Question: I have been searching around the interwebs for a way to create a glow/shadow effect for my ImageView inside android. I have attached a file with a concept that I created; under each theme card you can see a feathered glow effect that is the same colour as the card itself.
Would anyone that stumbled across this post know of a way to accomplish this? I have tried "layer-list" and it does somewhat of a job but doesn't contain a glow or a feather.
Any assistance would help, thanks.

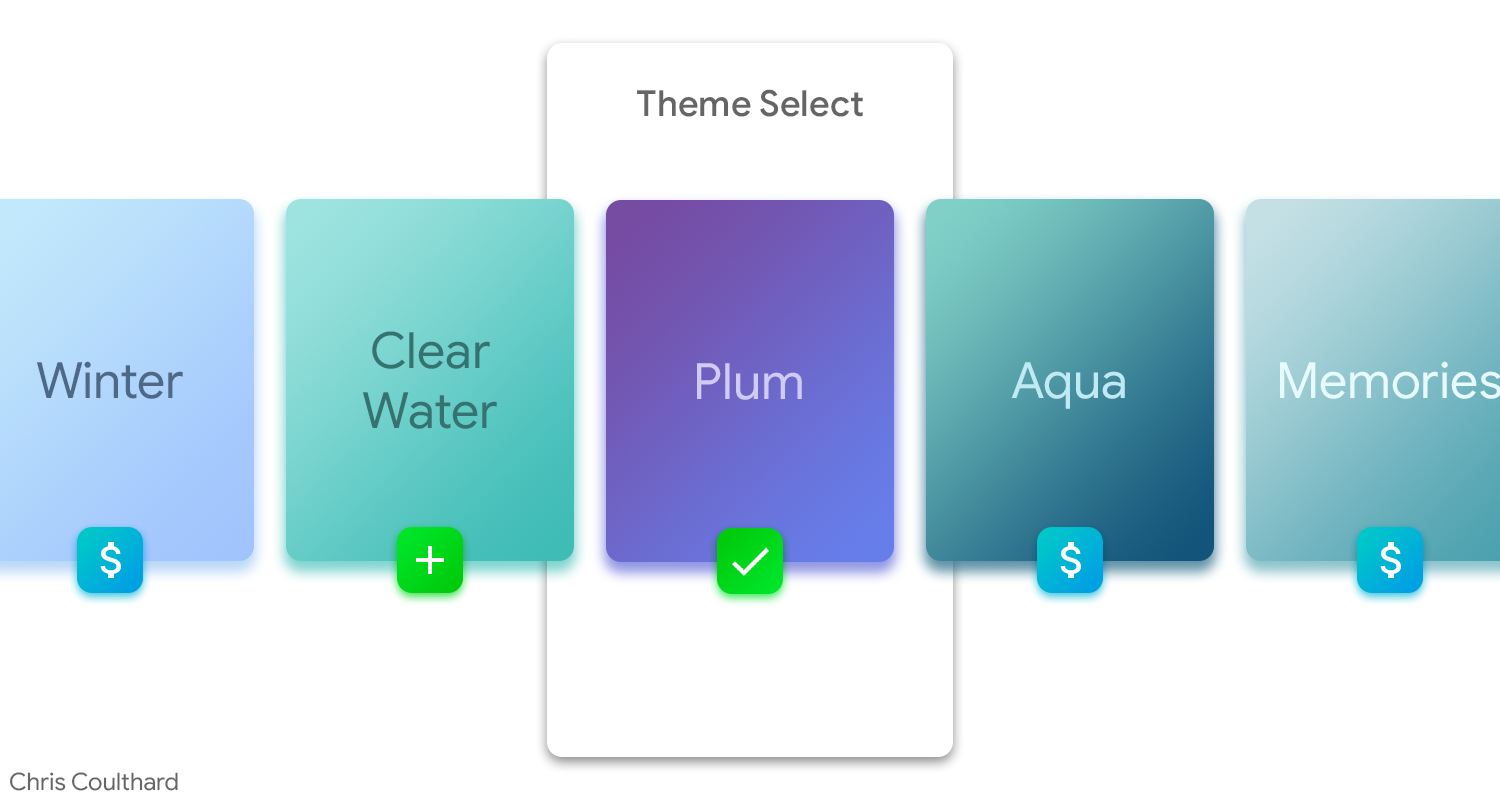
Answer: Try this:
- -
<URL>
-
<URL>
i hope it helps you.